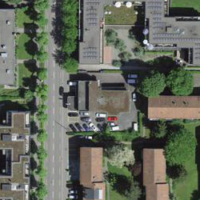
EUNIS habitat code: 54
Species observed at this site:
Ilex aquifolium